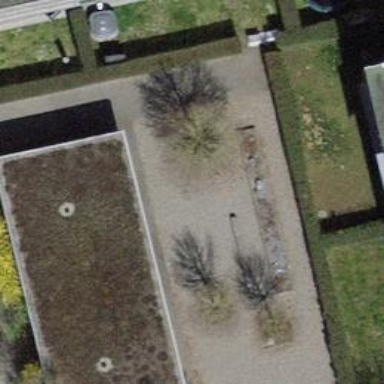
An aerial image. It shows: View of roof of building.